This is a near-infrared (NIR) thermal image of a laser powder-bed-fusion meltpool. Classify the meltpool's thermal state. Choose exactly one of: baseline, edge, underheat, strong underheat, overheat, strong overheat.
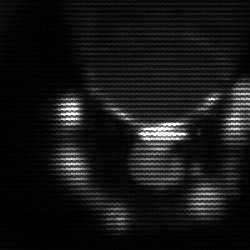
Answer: edge